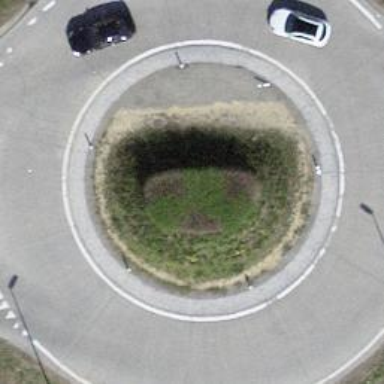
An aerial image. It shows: Roundabout on primary highway.